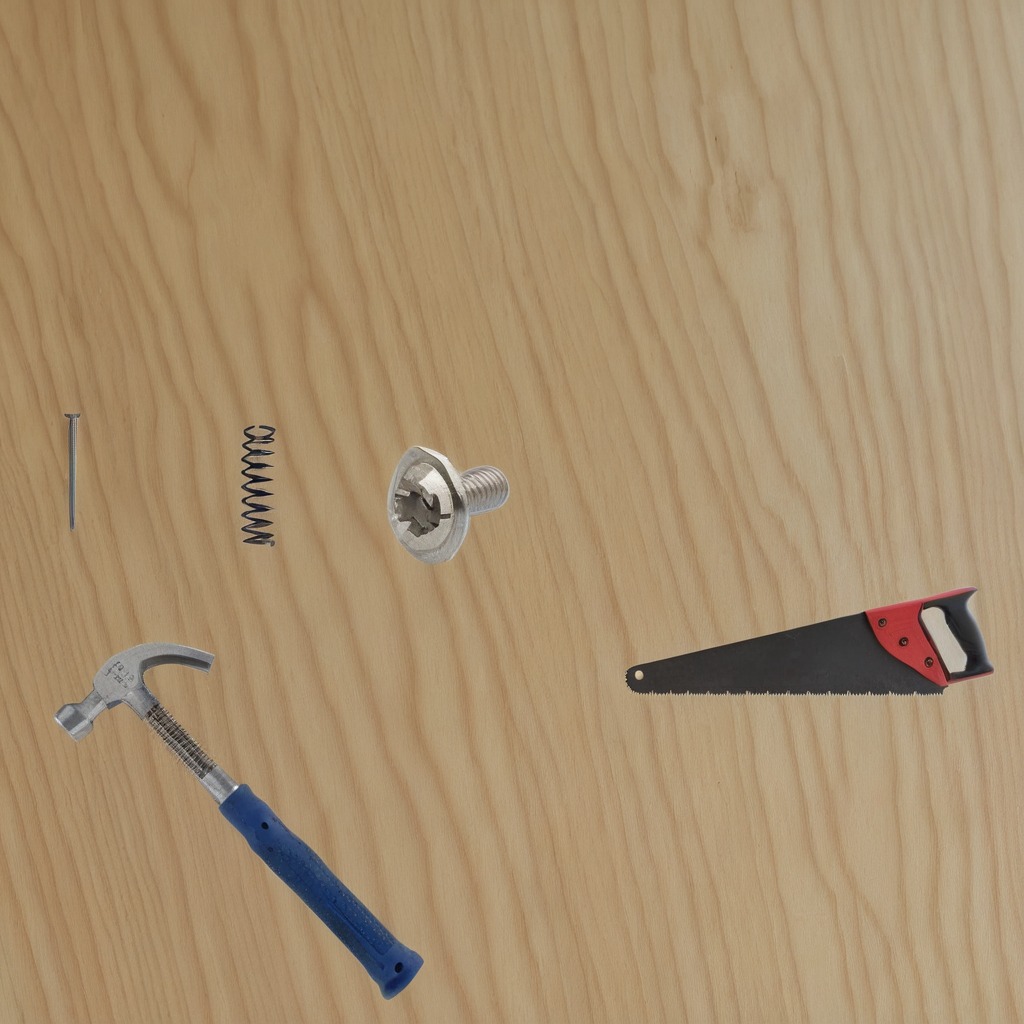
A hammer, an iron nail, a metal machine screw, a coiled metal spring, and a handheld metal saw are lying on the plywood surface.